Question: I want to have auto complete functionality, where the text-box should get populated with the value list as a first item when there is an blur event.
I would like to have the functionality same as implemented in this link <URL>

I have the code below, which populates on tab and enter key, but dont know how to achieve same functionality on blur event.
'''
$( "#statelist" ).autocomplete({
autoFocus: true,
source: states,
select: function (event, ui) {
stateid = (ui.item.lable);
$("#stateid").val(stateid);
}
});
'''
EDIT :-
user enters a text lets us say type "che" and without pressing tab or enter key, user moves his control to next textbox, in this scenario I want the first list item to populated automatically in the textbox.
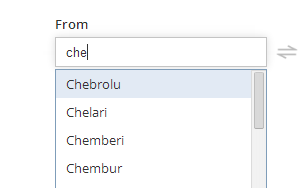
Answer: You can send a enter key on blur event.
'''
$( "#statelist" ).blur(function(){
var keyEvent = $.Event("keydown");
keyEvent.keyCode = $.ui.keyCode.ENTER;
$(this).trigger(keyEvent);
}).autocomplete({
autoFocus: true,
source: states,
// ...
});
'''
Here is the fiddle: <URL>
And here is a similar question.
<URL>